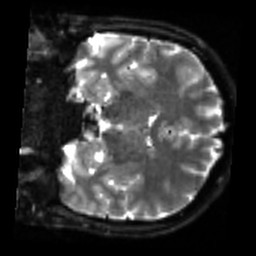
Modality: sbref
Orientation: coronal
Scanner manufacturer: siemens
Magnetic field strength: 3 T
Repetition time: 4 s
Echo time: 0.0594 s